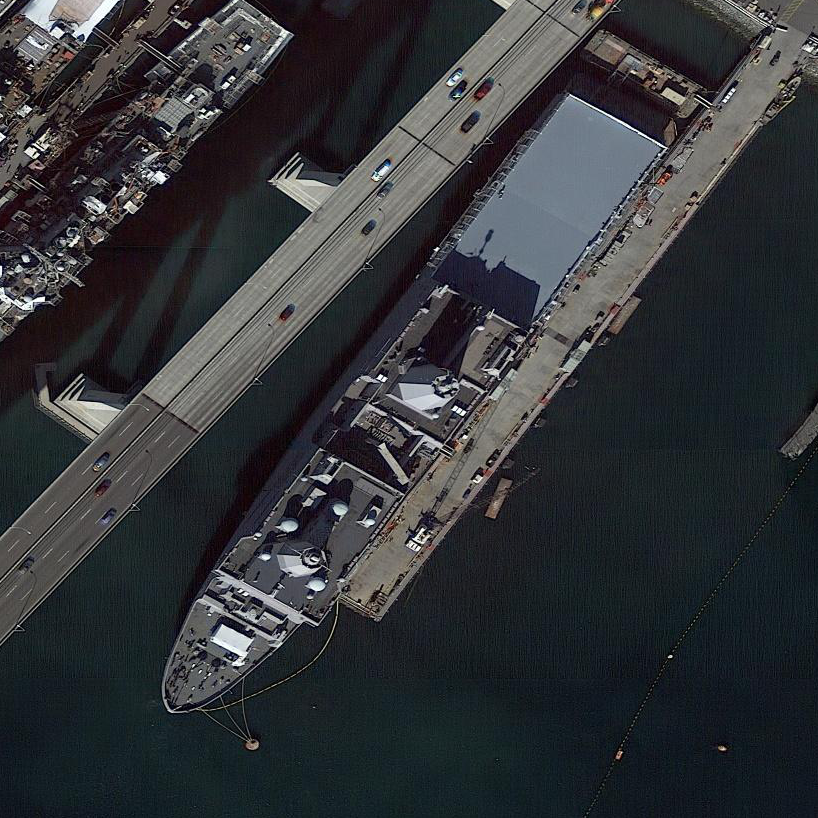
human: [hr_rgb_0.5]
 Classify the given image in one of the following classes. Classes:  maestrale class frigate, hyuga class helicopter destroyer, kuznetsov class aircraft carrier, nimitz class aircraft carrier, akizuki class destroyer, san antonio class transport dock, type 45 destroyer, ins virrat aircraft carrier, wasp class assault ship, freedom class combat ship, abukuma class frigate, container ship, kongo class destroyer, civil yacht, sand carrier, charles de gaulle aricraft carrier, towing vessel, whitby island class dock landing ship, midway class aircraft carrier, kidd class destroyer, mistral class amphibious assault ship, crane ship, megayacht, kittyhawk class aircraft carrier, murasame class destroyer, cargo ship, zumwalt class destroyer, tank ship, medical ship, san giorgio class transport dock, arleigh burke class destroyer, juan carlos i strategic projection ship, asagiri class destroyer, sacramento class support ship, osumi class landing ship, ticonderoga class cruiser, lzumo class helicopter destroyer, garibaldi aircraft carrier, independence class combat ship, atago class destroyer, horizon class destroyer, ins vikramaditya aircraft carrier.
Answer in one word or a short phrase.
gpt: San Antonio class transport dock